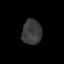
Tissue: prostate
Cell type: T cells
Senescence score: 0.3509
Nuclear area (px): 480
Mean DAPI intensity: 58.783